Breast ultrasound image
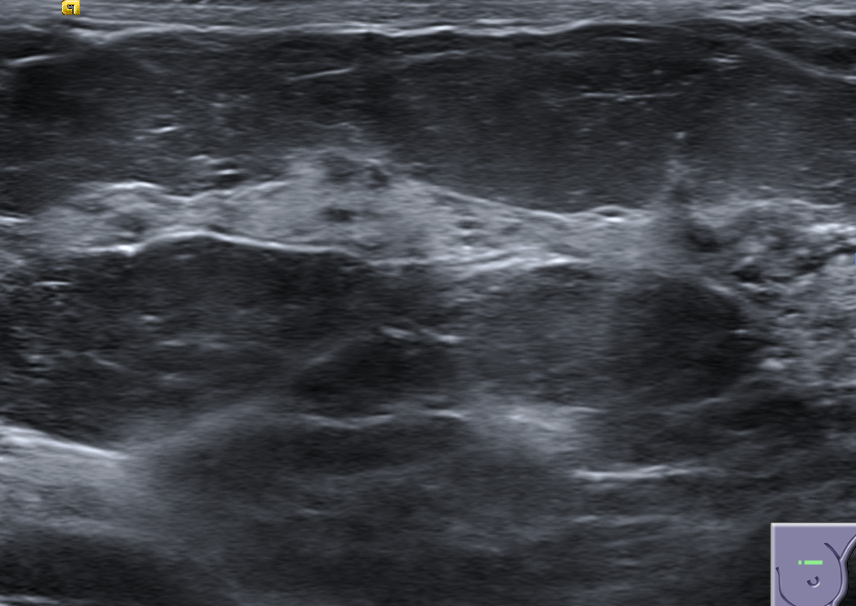
Diagnosis: normal